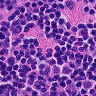
Metastatic tissue present: no